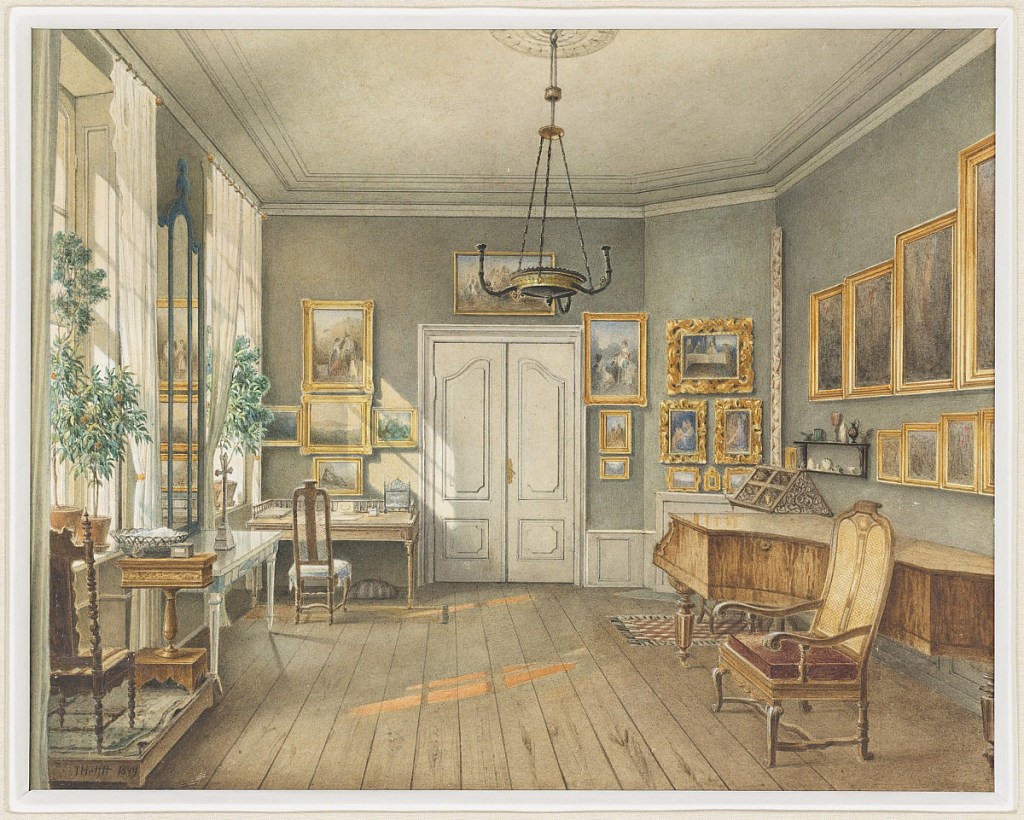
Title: The Music Room of Fanny Hensel (née Mendelssohn)
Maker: Julius Eduard Wilhelm Helfft, German, 1818 – 1894
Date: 1849
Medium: Brush and watercolor, graphite on white wove paper
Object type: Drawing
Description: The music room of Fanny Hensel (nee Mendelssohn), pianist, composer and elder sister of the more renowned composer, Felix Mendelssohn-Bartholdy, was in the Hensel residence at no. 3 Leipzigerstrasse in Berlin. Well before her marriage and continuing for many years afterward, Fanny organized and programmed small musical gatherings which took place in this room. The room is dominated by a grand piano. The walls are hung with a collection of paintings. A desk and sewing table are placed to catch the sunlight. Simple white curtains at the windows, potted plants on the windowsills, and the bare floor suggest summertime. A large cross is placed on a table in front of a pier mirror.